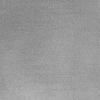
Atmospheric dust classification: dusty